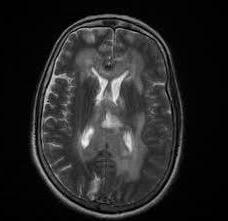
Label: notumor